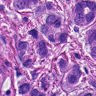
Metastatic tissue present: yes